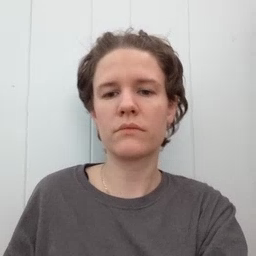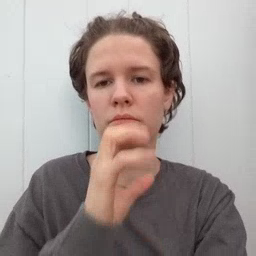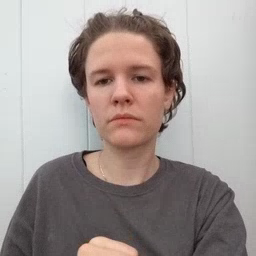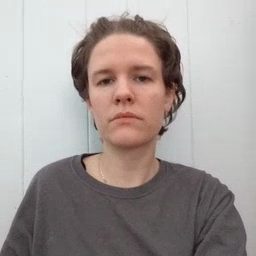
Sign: old